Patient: sex M, age 64
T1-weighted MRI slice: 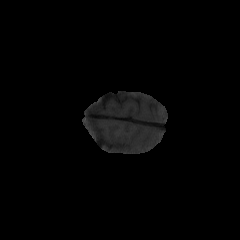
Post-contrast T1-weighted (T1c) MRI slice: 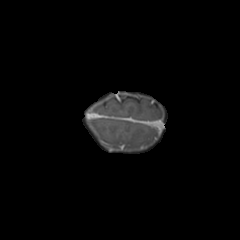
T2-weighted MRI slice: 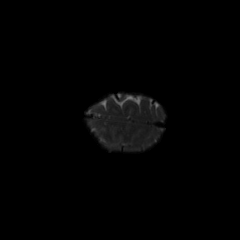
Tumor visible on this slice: no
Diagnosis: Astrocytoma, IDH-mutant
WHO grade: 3